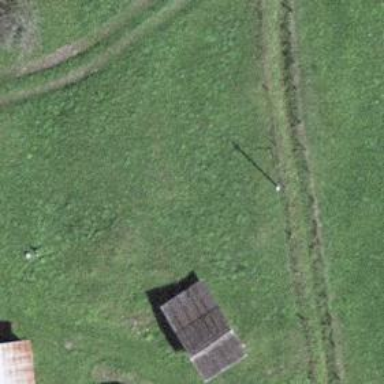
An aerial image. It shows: Isolated dwelling in remote location.